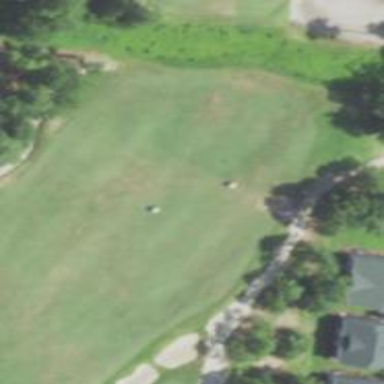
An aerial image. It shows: Golf hole.